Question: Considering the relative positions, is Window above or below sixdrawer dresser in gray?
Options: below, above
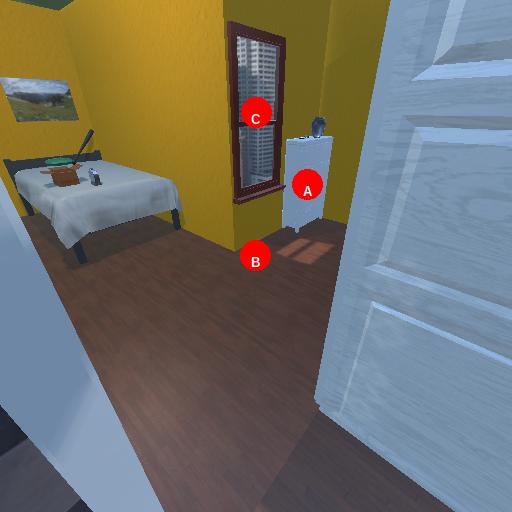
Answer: below